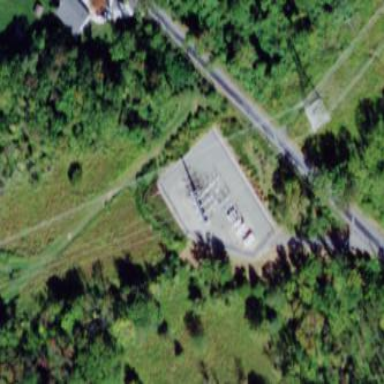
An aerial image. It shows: Fence surrounds minor distribution substation.